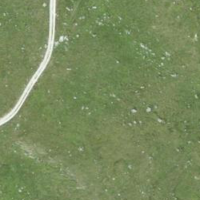
EUNIS habitat code: 26
Species observed at this site:
Aster alpinus
Cicindela campestris